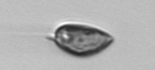
Label: Prorocentrum_triestinum